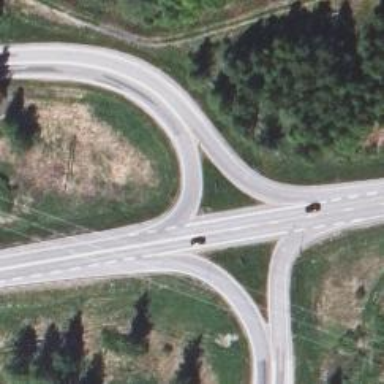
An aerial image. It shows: Tertiary trunk link highway.